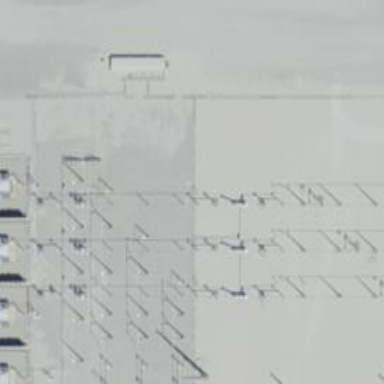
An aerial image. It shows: Switch for power supply.